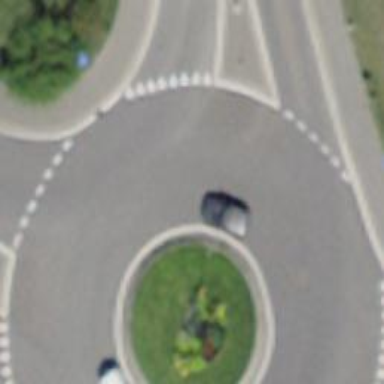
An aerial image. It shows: Secondary road around roundabout.